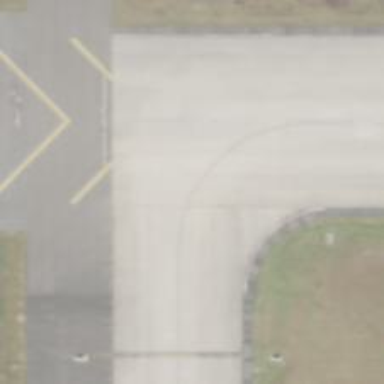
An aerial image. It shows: Image of taxiway at airport.